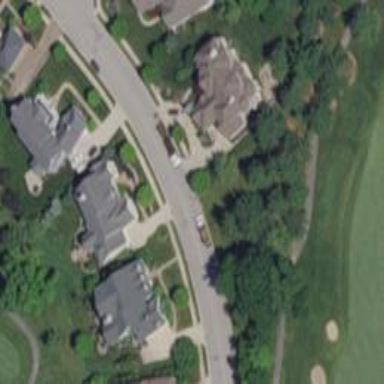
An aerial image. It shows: Residential road.